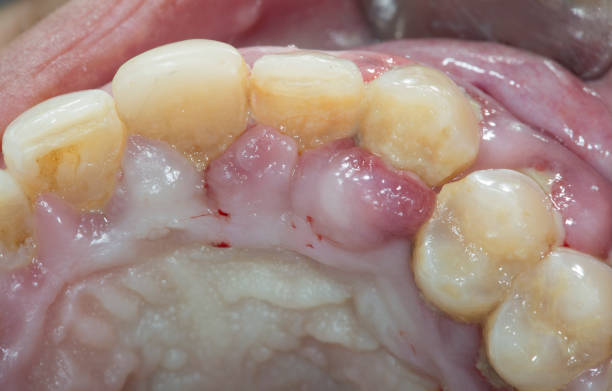
Condition: Gingivitis